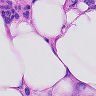
Metastatic tissue present: yes